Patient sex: M
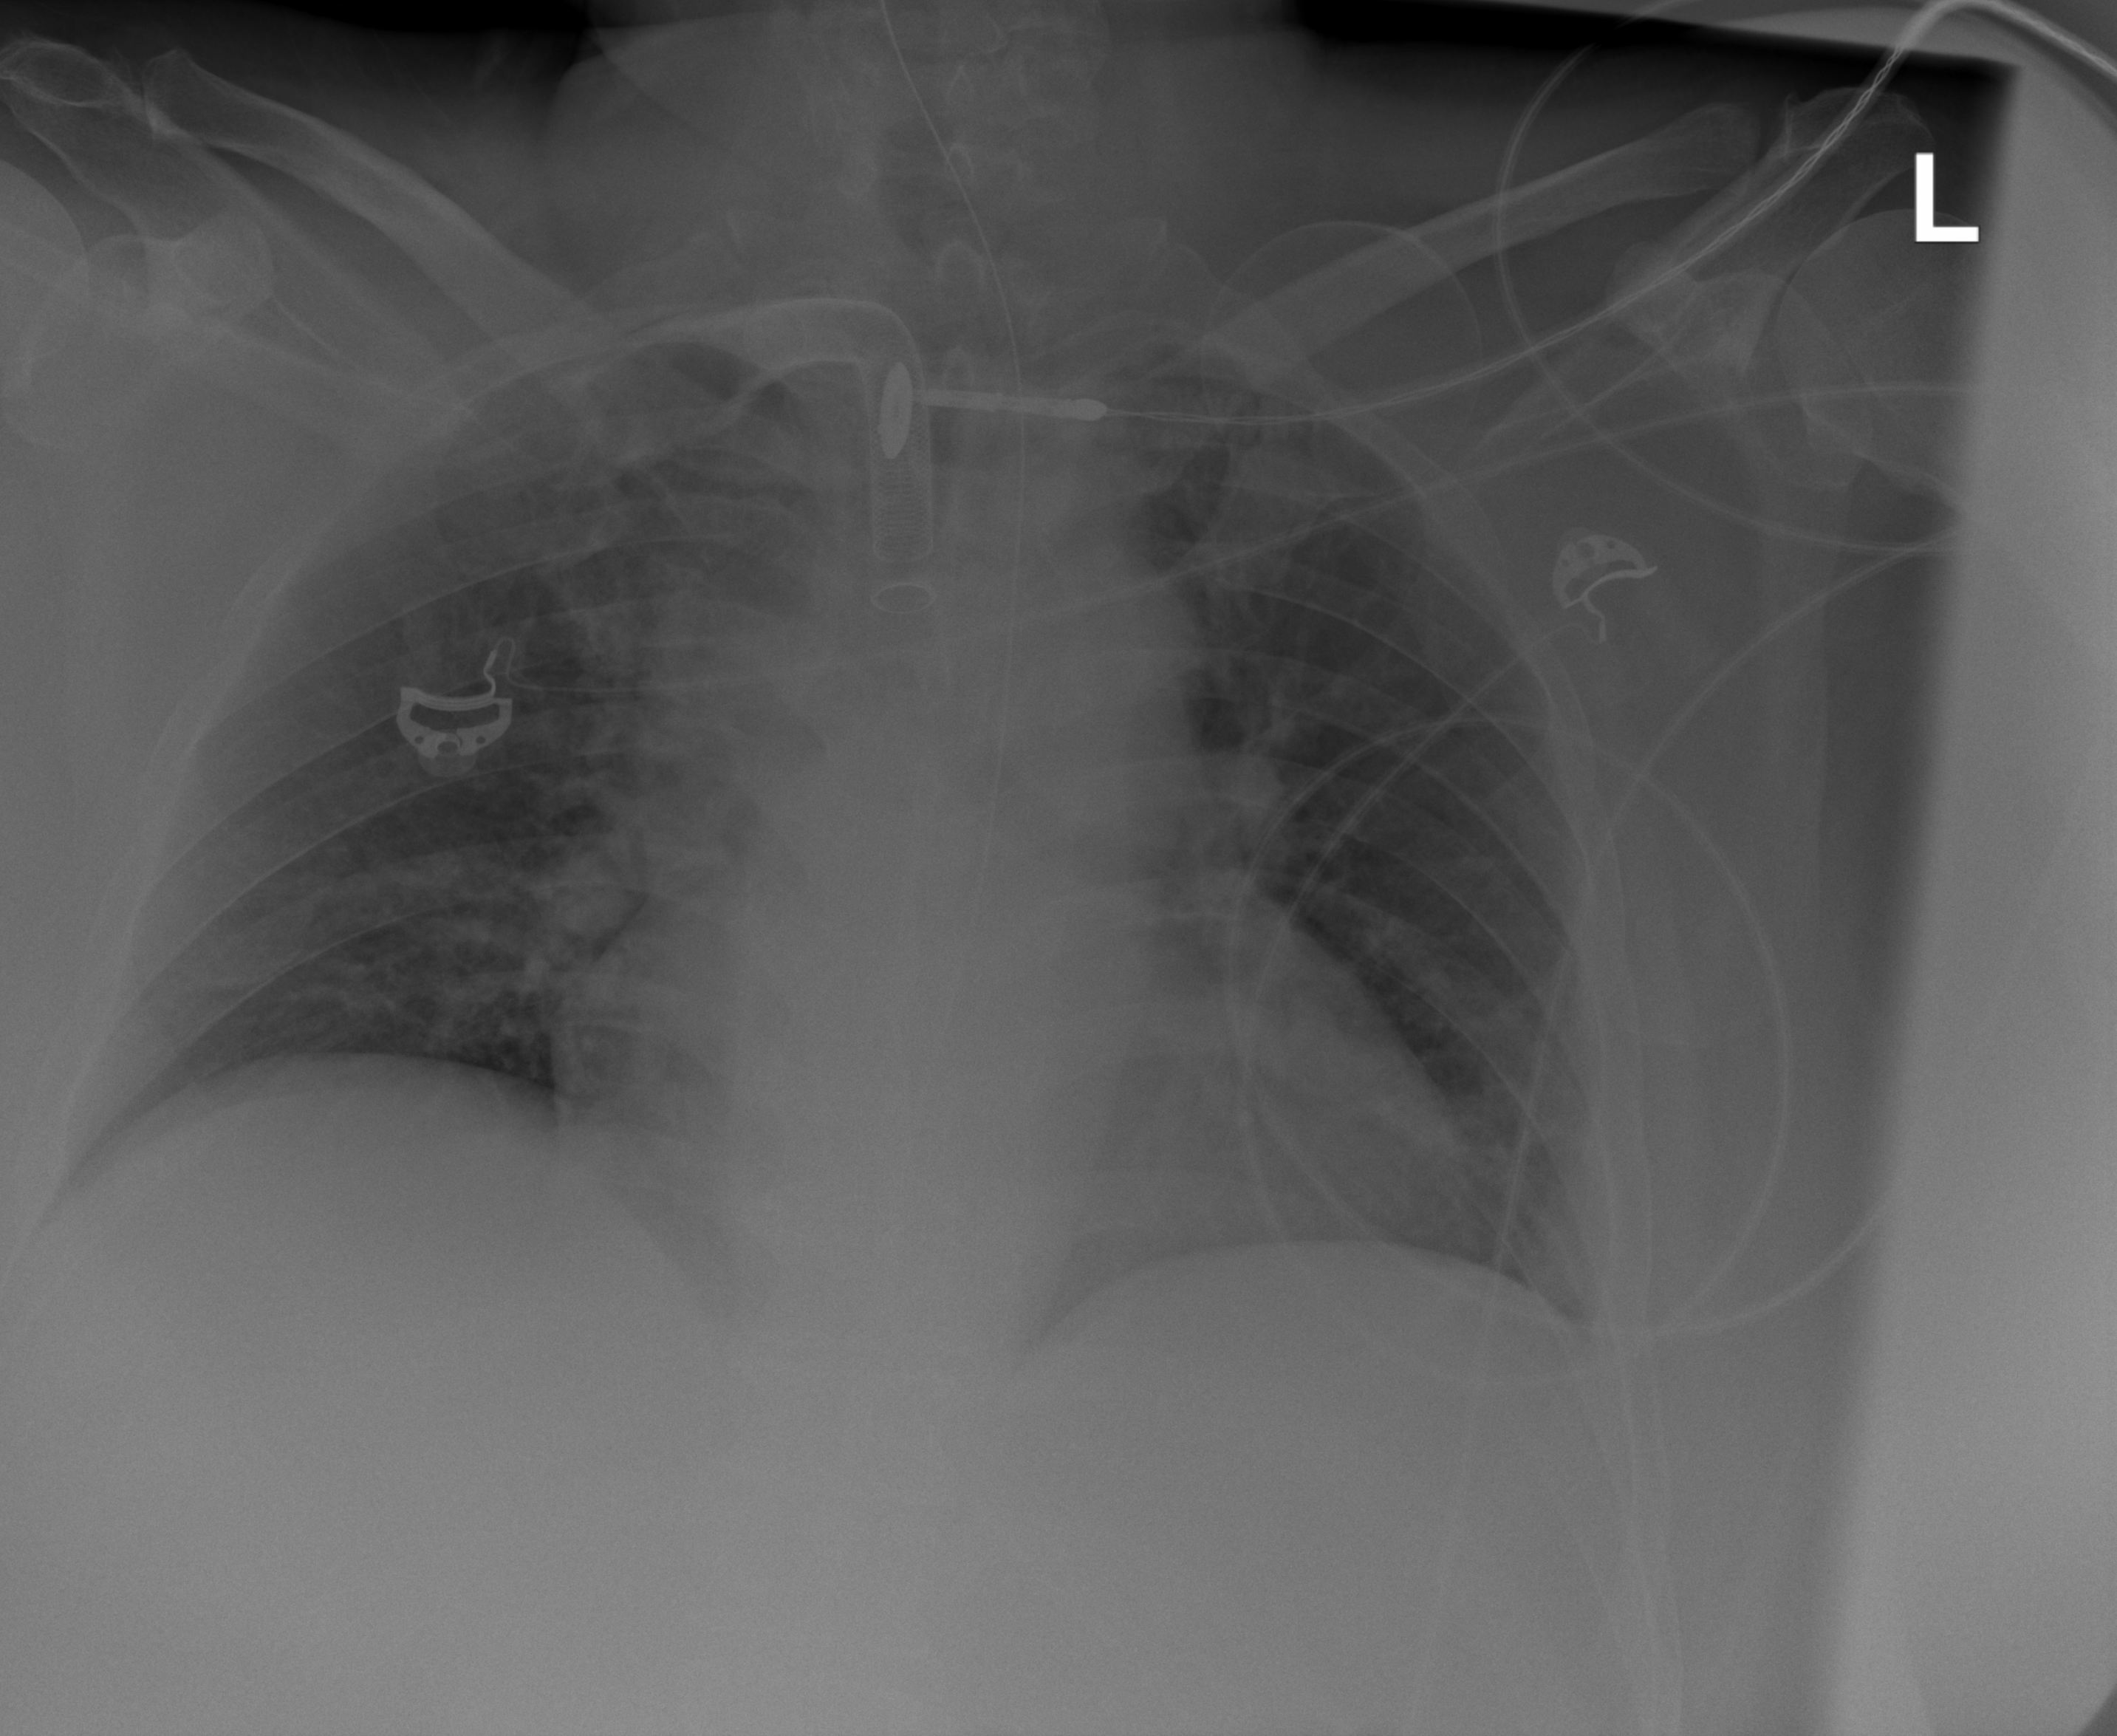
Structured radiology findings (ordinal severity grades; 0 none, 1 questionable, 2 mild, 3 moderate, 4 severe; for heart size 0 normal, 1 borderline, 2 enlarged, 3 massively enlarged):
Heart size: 1
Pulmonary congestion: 0
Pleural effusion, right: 0
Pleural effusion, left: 0
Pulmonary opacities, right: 2
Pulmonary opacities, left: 0
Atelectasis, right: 2
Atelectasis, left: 0